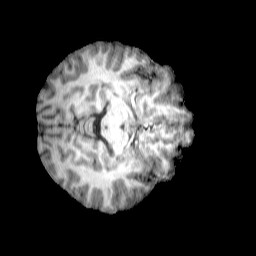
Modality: T1w
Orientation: axial
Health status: ill
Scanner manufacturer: siemens
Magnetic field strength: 3 T
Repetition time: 2 s
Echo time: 0.00303 s